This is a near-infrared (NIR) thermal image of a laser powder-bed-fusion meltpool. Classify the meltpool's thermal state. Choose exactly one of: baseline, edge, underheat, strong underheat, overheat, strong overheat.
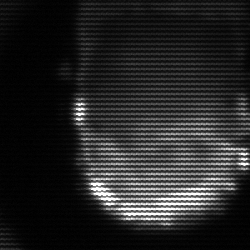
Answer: baseline